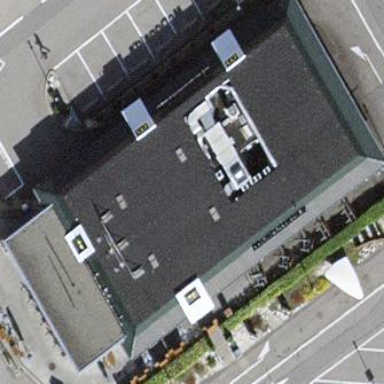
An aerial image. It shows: Fast food restaurant with flat gray roof.